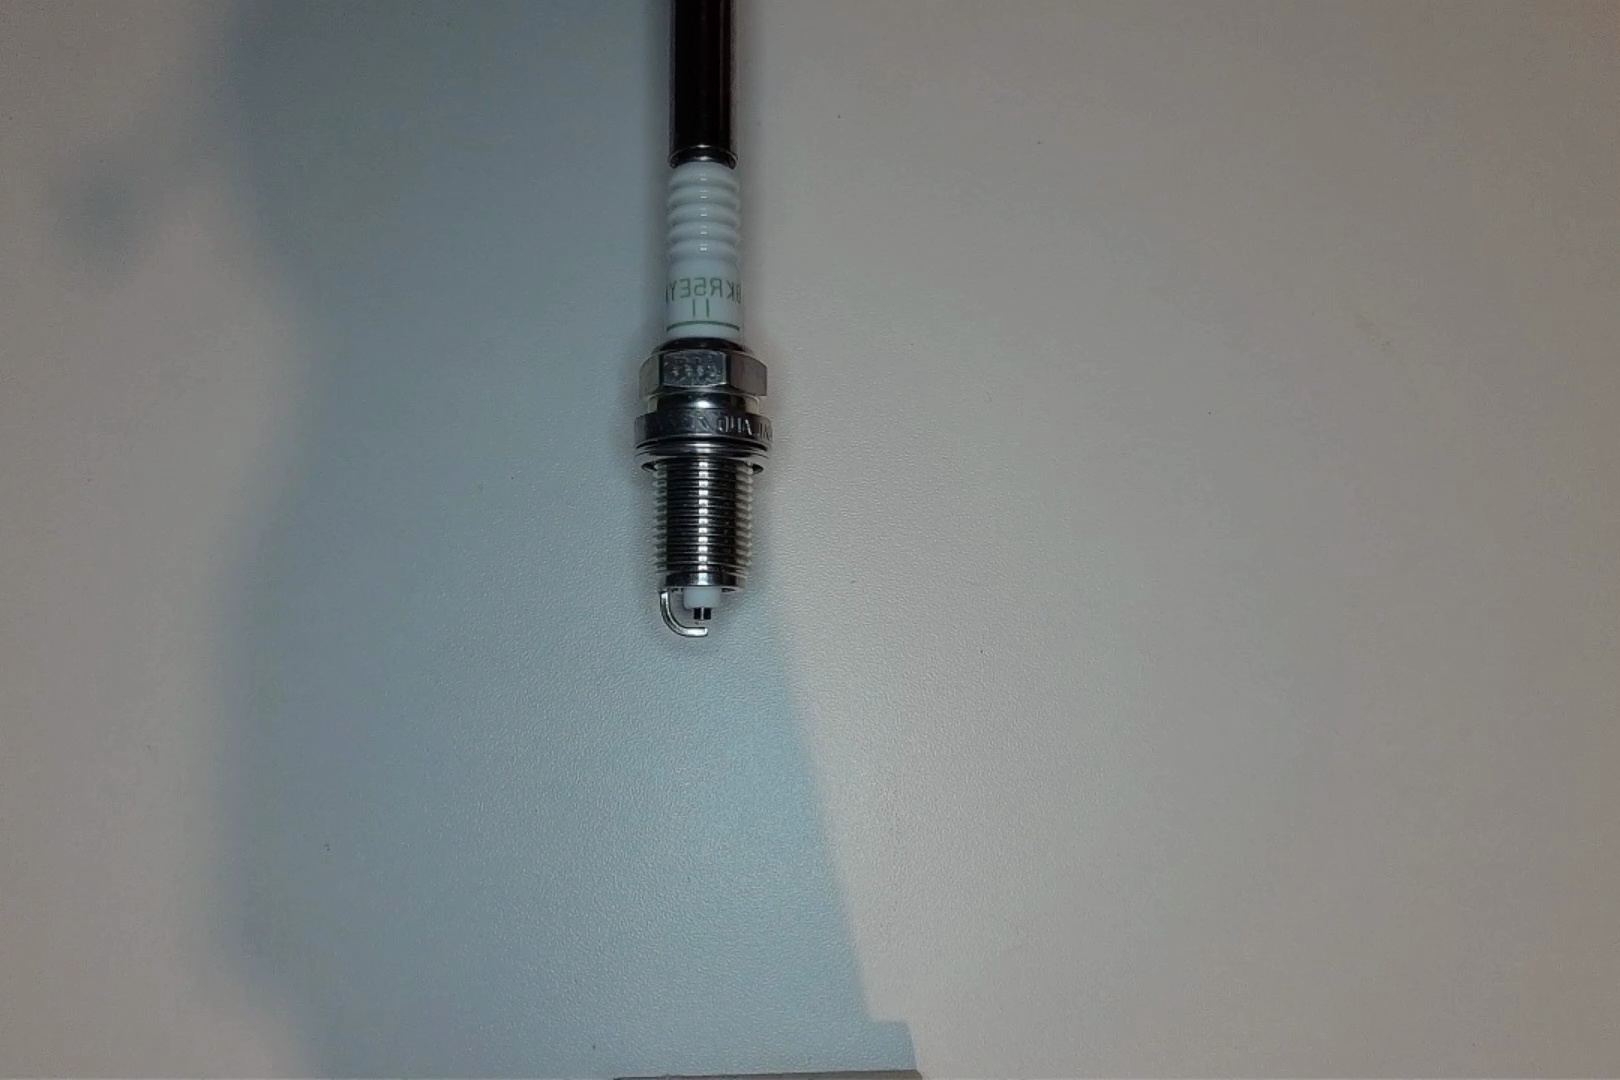
Label: normal